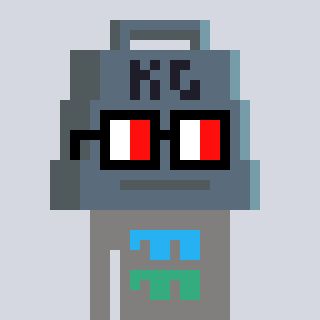
a pixel art character with square glasses with black frames and red eyes, a weight-shaped head and a bluegrey-colored body on a cool background